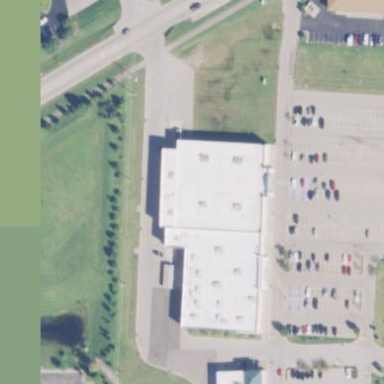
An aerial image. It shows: Building.